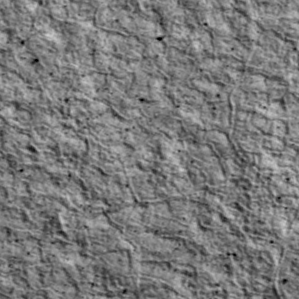
Label: non_frost